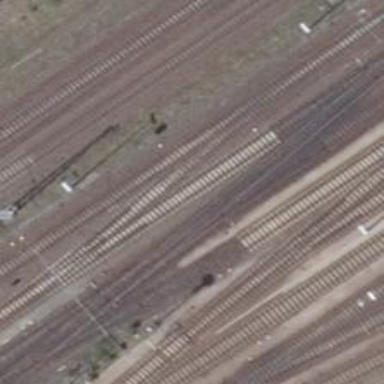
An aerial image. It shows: Railway switch.